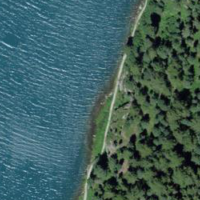
EUNIS habitat code: 14
Species observed at this site:
Rosa pendulina